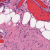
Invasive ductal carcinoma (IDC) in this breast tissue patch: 0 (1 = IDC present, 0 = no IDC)